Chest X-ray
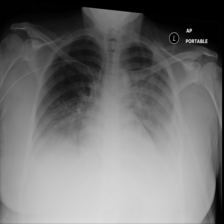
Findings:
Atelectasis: negative
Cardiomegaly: negative
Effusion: positive
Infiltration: negative
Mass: negative
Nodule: negative
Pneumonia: negative
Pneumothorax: negative
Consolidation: negative
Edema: negative
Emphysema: negative
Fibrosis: negative
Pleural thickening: negative
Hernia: negative